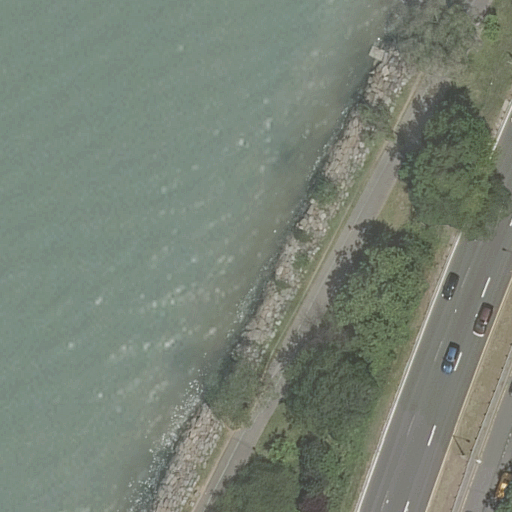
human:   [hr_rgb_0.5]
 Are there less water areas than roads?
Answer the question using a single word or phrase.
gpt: yes

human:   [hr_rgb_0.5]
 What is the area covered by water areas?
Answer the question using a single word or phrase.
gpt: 5768m2

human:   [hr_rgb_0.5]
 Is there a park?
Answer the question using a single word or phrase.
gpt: yes

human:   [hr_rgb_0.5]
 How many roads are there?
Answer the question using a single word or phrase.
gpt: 3

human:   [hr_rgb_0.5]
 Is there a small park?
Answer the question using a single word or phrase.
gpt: no

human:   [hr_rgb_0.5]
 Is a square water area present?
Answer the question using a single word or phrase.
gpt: no

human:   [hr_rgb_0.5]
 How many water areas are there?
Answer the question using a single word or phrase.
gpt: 1

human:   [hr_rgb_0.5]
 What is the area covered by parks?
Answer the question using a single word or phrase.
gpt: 5090m2

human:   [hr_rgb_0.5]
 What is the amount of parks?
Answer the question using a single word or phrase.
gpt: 1

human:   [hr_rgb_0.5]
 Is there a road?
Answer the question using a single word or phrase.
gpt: yes

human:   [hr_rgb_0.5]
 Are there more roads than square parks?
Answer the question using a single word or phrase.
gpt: yes

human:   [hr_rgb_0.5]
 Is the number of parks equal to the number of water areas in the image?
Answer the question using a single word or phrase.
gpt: yes

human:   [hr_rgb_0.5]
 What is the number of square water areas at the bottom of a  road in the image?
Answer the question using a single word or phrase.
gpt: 0

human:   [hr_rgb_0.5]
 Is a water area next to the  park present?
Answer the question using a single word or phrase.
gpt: yes

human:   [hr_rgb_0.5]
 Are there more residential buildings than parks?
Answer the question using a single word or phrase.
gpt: no

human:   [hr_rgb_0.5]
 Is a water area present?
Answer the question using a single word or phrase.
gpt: yes

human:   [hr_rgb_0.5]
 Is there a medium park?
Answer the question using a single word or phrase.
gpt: no

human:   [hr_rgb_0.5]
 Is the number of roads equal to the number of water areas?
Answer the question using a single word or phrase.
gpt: no

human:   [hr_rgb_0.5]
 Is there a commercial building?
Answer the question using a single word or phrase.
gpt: no

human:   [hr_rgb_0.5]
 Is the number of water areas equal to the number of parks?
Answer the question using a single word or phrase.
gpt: yes

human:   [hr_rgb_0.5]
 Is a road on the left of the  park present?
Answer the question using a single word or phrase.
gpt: no

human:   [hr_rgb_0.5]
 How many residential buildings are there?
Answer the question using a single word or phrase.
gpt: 0

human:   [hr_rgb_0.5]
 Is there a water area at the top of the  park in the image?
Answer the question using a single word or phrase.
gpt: yes

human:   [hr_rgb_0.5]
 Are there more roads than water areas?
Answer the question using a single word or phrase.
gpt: yes

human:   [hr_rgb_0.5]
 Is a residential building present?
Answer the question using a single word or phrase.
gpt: no

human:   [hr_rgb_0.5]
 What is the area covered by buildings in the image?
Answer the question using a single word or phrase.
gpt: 0m2

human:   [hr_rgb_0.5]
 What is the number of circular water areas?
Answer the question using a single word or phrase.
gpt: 0

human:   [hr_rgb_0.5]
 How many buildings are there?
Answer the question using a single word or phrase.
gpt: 0

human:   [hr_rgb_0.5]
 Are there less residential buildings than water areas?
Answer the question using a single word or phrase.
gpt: yes

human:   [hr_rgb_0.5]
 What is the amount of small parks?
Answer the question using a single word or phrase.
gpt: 0

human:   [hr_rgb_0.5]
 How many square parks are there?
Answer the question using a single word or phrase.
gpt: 0

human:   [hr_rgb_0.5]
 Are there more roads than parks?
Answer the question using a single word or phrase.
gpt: yes

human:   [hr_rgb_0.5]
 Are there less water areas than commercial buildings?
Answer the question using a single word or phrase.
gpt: no

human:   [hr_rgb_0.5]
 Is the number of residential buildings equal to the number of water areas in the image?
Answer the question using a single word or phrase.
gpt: no

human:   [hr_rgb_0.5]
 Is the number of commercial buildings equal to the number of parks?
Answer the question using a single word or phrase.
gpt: no

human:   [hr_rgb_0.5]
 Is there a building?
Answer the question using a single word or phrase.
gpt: no

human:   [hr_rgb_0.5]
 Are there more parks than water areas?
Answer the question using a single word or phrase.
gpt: no

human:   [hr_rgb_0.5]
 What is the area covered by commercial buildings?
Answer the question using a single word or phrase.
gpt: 0m2

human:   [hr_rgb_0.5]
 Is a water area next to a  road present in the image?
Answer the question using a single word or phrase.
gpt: yes

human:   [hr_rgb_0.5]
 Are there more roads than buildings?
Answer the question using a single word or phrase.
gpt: yes

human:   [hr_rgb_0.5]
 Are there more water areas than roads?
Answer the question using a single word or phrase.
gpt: no

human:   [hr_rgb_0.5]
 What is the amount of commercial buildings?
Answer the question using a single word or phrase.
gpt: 0

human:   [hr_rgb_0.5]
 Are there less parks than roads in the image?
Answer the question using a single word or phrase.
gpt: yes

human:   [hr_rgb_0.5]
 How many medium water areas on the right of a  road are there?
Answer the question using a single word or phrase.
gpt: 0

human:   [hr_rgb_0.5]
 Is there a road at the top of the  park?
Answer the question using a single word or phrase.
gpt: yes

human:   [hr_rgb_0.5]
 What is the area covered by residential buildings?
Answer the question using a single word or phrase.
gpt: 0m2

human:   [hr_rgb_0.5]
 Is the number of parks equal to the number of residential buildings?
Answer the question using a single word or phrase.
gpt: no

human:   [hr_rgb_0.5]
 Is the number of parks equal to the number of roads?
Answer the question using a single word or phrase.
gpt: no

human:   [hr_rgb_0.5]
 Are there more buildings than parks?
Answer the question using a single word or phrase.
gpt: no

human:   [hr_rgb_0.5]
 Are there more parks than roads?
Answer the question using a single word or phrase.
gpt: no

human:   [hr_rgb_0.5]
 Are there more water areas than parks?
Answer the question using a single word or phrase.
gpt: no

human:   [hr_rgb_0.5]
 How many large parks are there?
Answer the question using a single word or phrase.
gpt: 1

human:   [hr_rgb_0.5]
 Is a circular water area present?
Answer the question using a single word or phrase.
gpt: no

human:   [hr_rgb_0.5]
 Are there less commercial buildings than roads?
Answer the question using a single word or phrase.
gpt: yes

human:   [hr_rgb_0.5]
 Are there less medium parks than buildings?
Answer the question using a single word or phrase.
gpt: no

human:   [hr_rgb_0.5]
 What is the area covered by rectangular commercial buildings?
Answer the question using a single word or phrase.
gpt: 0m2

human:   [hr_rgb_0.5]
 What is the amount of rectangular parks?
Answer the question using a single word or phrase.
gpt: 1

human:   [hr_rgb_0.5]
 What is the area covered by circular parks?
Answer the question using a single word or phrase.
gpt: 0m2

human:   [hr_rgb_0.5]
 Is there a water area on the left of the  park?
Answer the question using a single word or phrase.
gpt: no

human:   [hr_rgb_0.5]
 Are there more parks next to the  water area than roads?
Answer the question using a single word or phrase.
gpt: no

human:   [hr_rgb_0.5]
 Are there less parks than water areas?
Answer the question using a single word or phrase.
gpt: no

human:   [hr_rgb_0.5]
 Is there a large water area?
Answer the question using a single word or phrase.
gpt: yes

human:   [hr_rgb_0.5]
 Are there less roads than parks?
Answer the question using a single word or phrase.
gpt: no

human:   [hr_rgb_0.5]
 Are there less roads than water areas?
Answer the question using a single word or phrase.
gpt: no